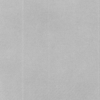
Label: dusty